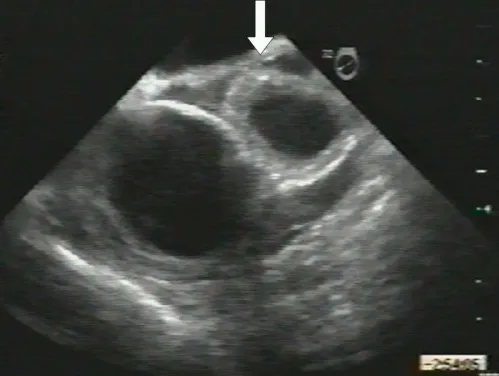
Short axis view at the level of the great vessels showing circumferential wall thickening of the pulmonary artery (arrow).
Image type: radiology (ultrasound)